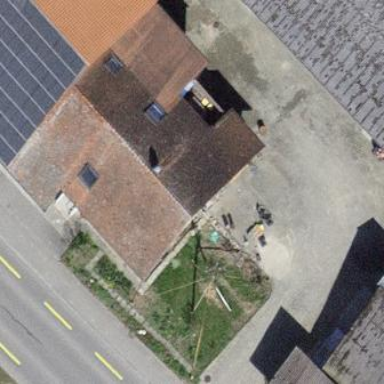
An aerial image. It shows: Farm building.